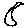
Label: moon